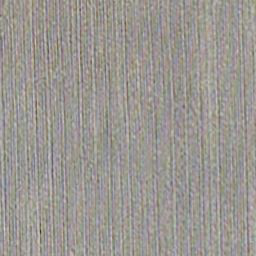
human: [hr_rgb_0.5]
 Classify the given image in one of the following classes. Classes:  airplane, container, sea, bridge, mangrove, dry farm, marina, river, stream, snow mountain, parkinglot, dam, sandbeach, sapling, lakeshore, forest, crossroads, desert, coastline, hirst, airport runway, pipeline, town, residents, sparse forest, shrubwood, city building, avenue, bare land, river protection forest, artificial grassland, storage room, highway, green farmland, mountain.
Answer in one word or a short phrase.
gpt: dry farm